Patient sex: M
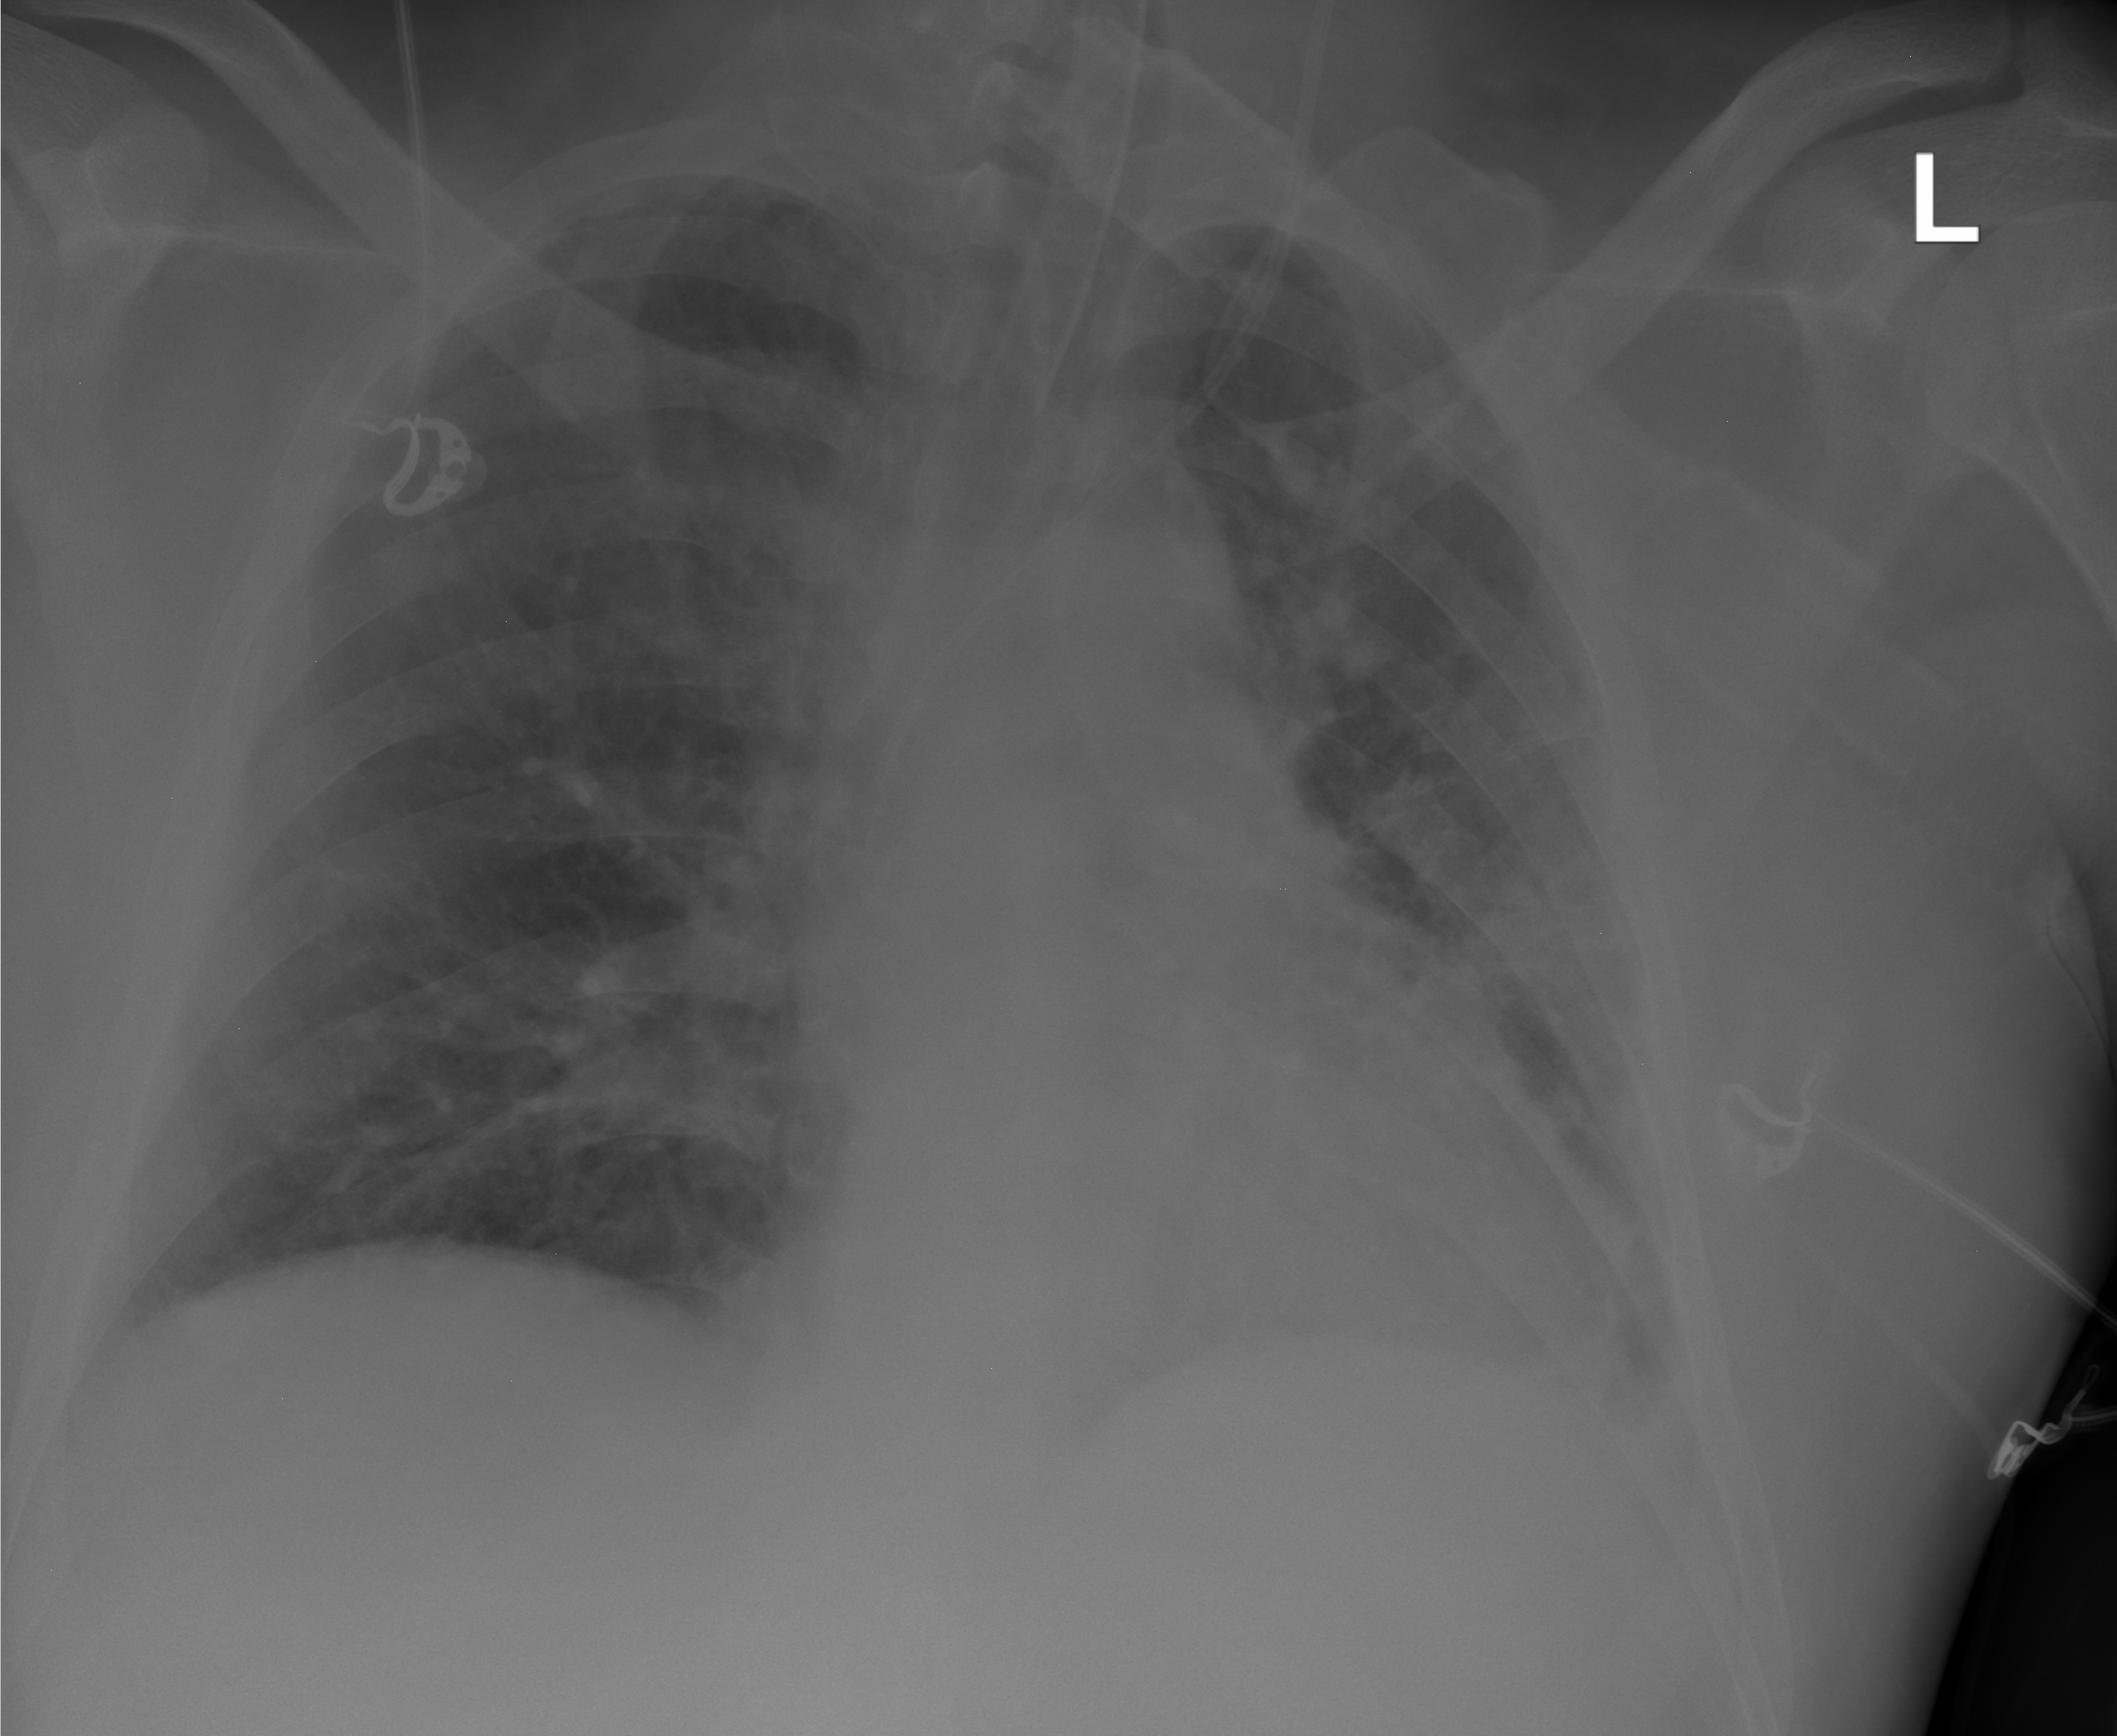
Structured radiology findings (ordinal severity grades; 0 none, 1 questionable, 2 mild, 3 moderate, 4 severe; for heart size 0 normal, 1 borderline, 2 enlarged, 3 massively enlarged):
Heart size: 0
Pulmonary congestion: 0
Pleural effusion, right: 0
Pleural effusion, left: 0
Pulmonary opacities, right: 1
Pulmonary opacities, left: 2
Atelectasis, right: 1
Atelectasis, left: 1